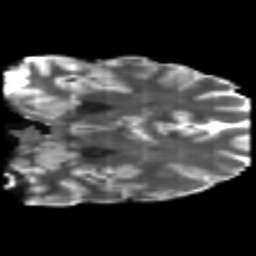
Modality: T2w
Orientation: coronal
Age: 23
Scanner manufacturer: philips
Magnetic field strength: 3 T
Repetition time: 8.6 s
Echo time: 0.127 s